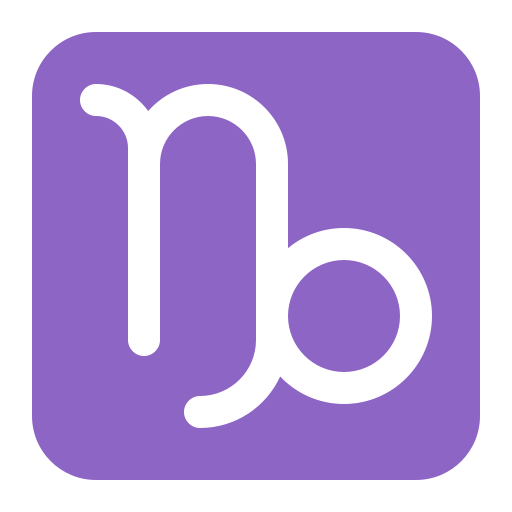
capricorn flat